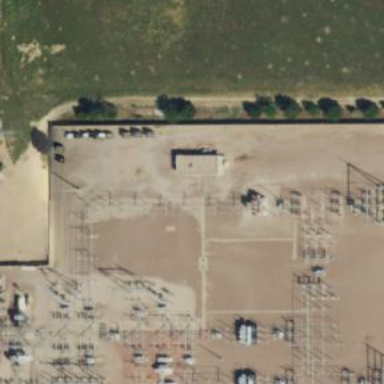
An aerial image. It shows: Power substation.